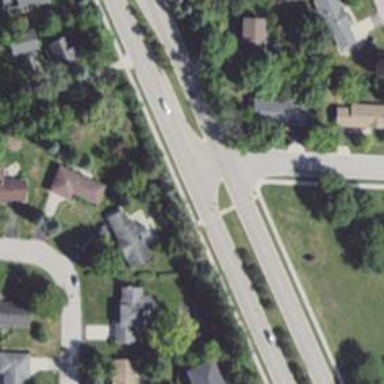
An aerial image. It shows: Marked crossing on the road.